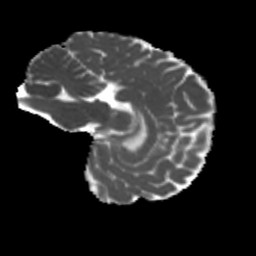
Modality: MD
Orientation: sagittal
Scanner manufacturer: siemens
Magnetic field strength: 3 T
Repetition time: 4 s
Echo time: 0.0594 s